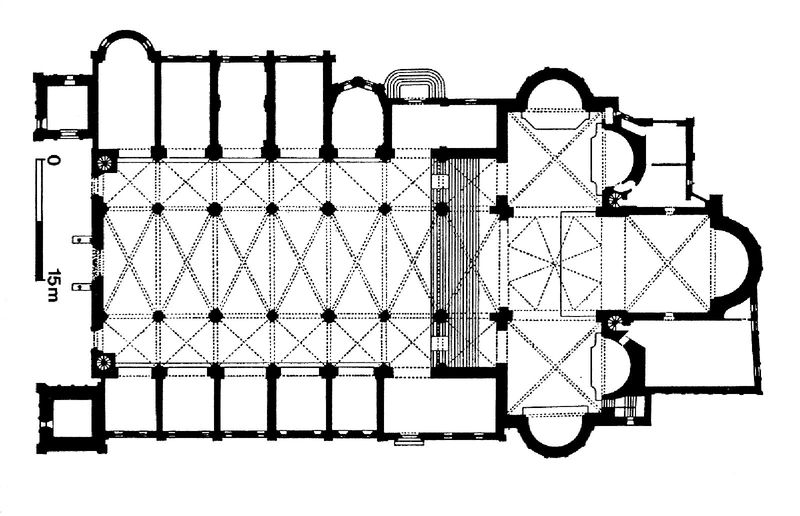
Titel: Dom zu Parma
Standort: Parma, Dom (EU - I - Emilia-Romagna)
Schlagwörter: fenster, skizze, säule, säulen, kirche, turm, kuppel, treppe, treppen, eingang, gewölbe, kuppeln, räume, altar, kathedrale, geometrisch, kirchenschiff, mittelschiff, seitenschiff, mauern, altarraum, apsis, chor, plan, basilika, grundriss, massstab, säulenordnung, kapellen, vierung, entwaurf